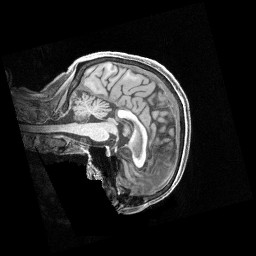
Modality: T1w
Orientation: sagittal
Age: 73
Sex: female
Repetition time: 2.4 s
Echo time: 0.00222 s